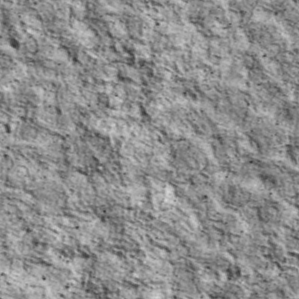
Label: non_frost